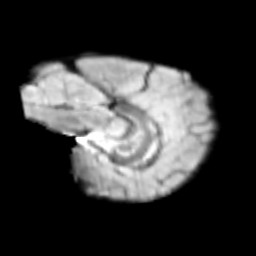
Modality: T2w
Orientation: sagittal
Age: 9
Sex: female
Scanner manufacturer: siemens
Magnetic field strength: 3 T
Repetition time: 3.8 s
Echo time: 0.07 s